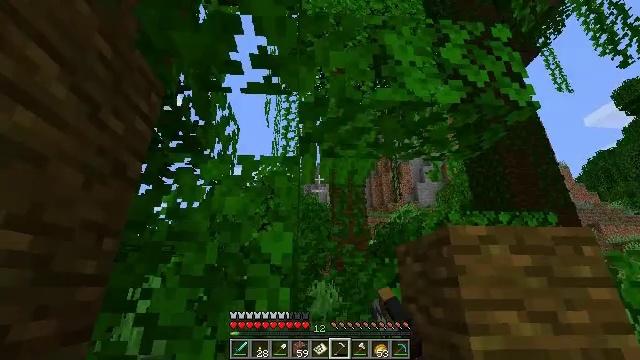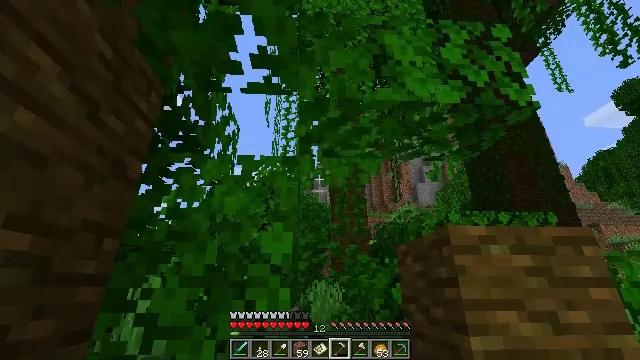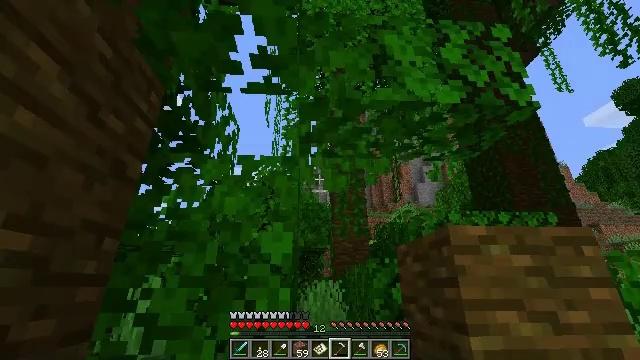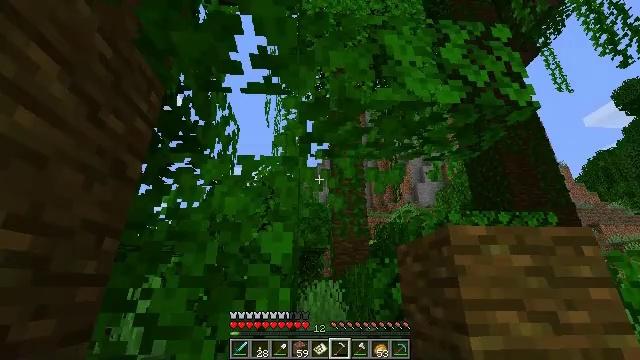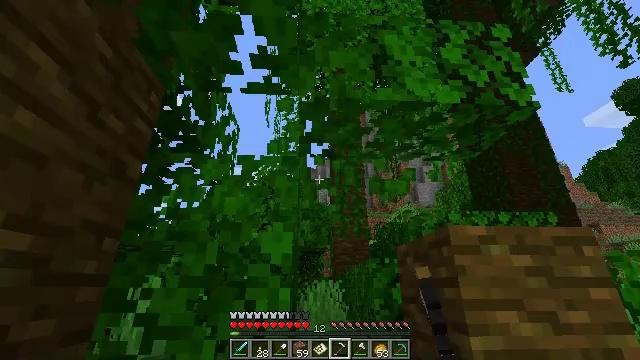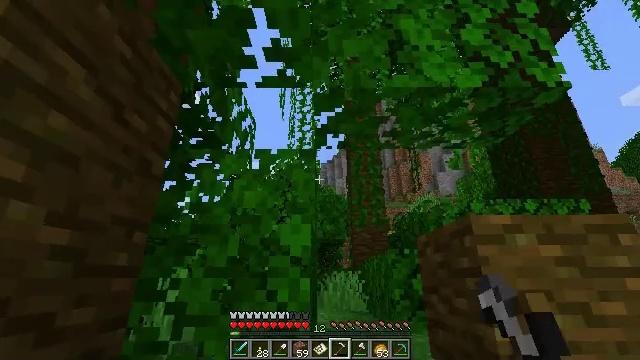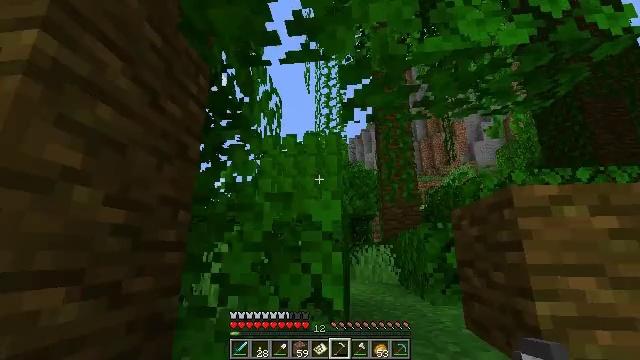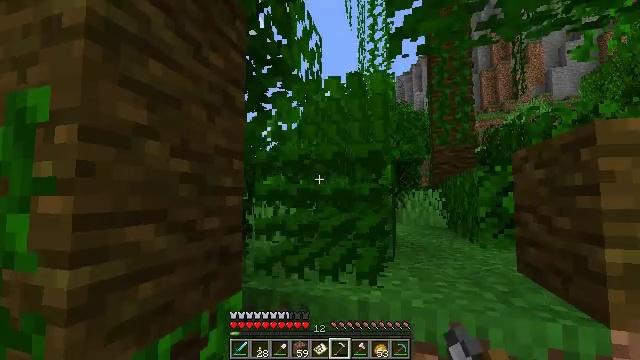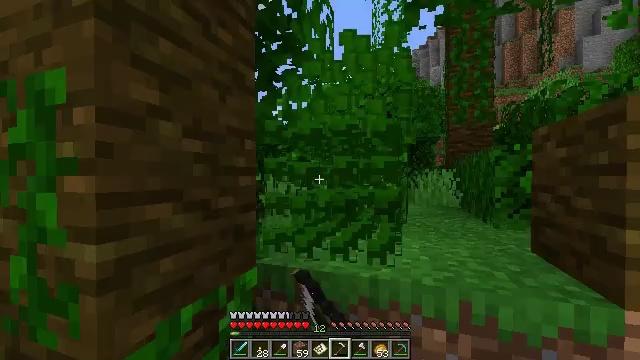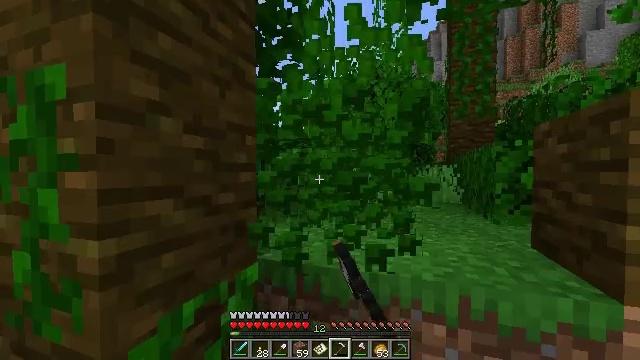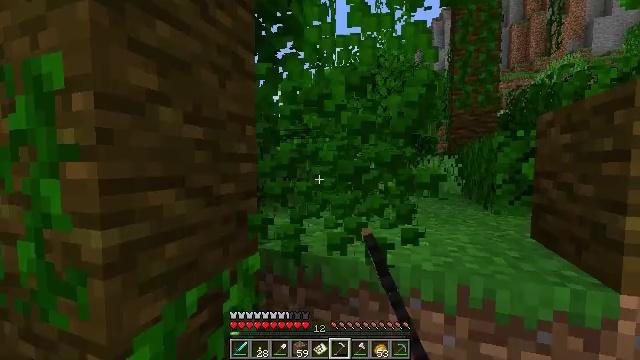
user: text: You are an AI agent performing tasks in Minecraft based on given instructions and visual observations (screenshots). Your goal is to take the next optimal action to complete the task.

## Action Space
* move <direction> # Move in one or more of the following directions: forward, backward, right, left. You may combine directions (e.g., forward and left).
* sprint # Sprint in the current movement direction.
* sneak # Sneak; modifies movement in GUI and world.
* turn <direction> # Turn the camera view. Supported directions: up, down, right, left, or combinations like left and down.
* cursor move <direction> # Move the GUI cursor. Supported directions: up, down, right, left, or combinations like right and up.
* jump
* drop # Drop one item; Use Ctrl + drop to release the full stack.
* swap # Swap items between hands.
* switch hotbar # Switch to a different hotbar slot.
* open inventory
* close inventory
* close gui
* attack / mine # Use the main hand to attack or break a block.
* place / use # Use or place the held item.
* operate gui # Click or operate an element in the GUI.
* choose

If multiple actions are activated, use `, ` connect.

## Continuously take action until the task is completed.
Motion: motion action
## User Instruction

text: Attack the jungle leaves to remove it.
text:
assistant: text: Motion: attack / mine
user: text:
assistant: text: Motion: attack / mine
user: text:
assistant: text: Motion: attack / mine
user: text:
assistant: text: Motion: attack / mine
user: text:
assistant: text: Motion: turn left and down, attack / mine
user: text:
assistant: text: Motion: turn left and down, attack / mine
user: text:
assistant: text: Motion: turn left and down, attack / mine
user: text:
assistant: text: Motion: turn left and down, attack / mine
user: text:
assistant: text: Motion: attack / mine
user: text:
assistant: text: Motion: turn down, attack / mine
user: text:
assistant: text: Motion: attack / mine